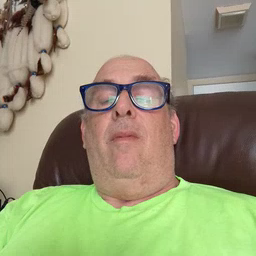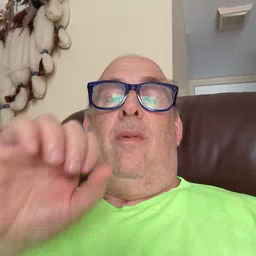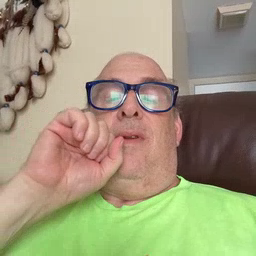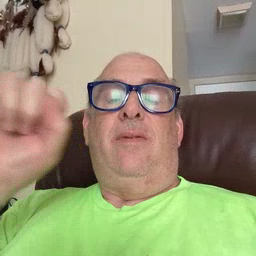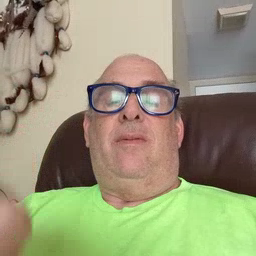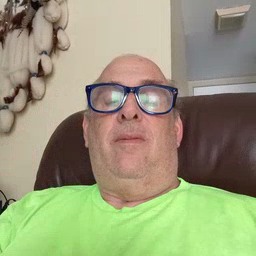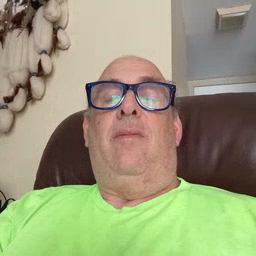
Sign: carrot